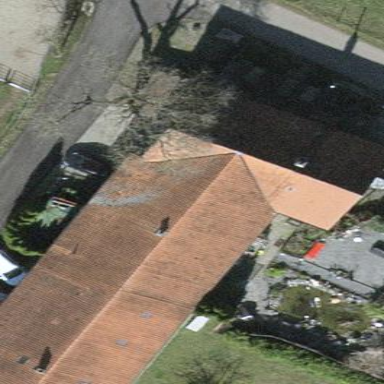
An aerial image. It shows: Gabled roofed house.